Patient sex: F
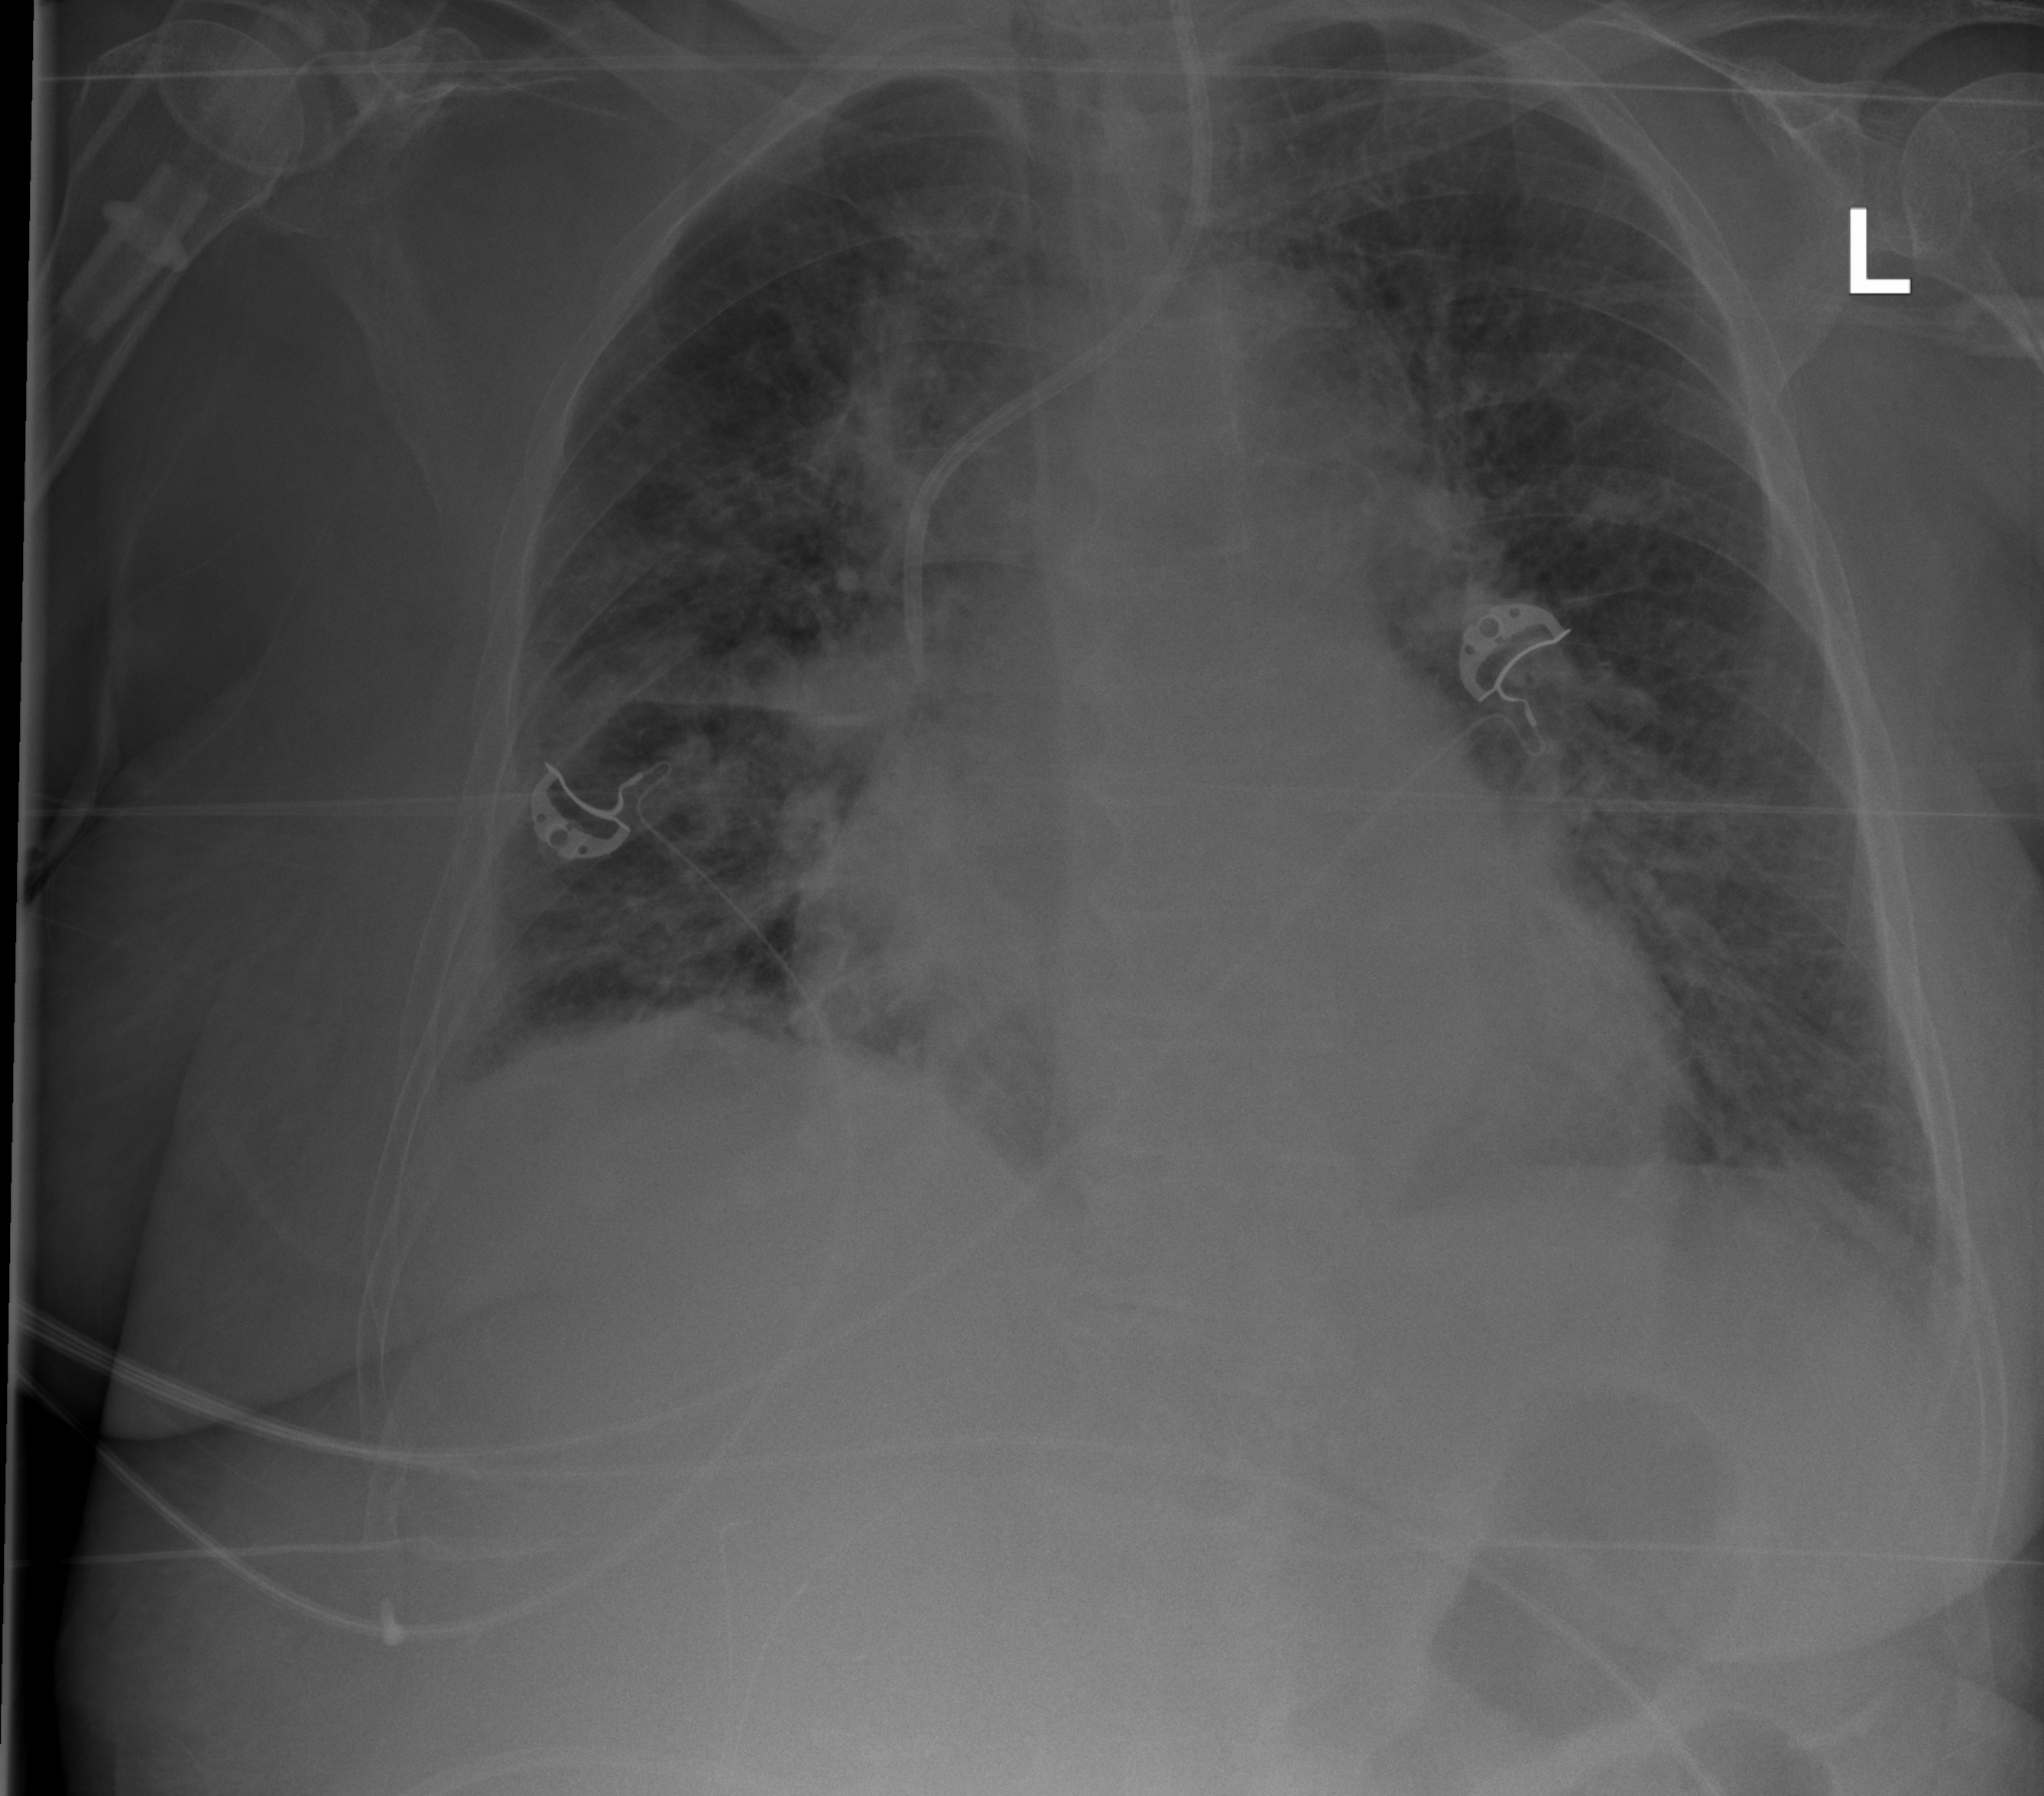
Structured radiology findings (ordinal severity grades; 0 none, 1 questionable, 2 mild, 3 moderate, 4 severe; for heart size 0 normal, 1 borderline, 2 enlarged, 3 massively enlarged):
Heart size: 2
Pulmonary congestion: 0
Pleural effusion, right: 0
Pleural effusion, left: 0
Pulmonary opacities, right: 2
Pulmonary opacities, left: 0
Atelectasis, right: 2
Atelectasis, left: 0